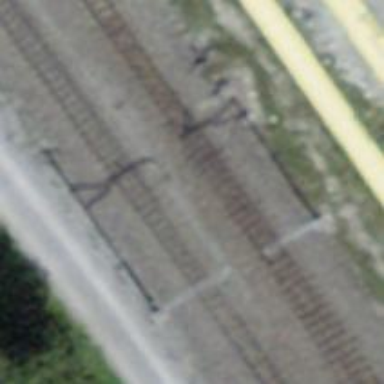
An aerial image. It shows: Railway switch.